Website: bh-photo
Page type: address-validator
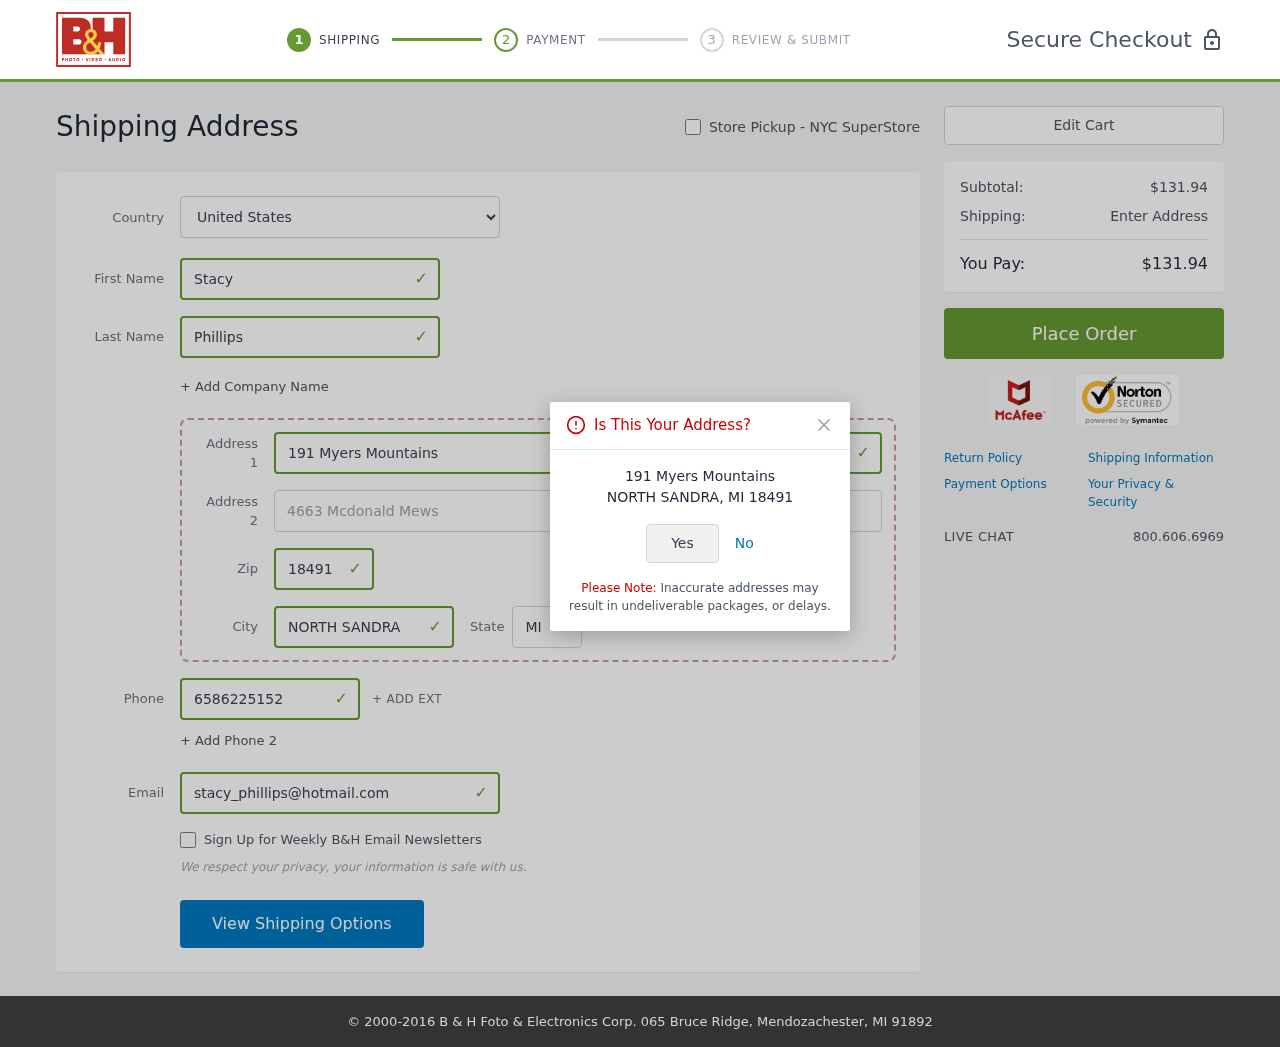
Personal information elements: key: PII_CITY
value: North Sandra
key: PII_COUNTRY
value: United States
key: PII_EMAIL
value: stacy_phillips@hotmail.com
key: PII_FIRSTNAME
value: Stacy
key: PII_LASTNAME
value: Phillips
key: PII_PHONE
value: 6586225152
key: PII_POSTCODE
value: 18491
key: PII_STATE_ABBR
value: MI
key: PII_STREET
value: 191 Myers Mountains
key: PII_STREET2
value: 4663 Mcdonald Mews
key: PII_CITY_CONFIRM
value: NORTH SANDRA
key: PII_POSTCODE_FULL
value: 18491
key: PII_POSTCODE_NUMERIC
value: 18491
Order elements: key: ORDER_SUBTOTAL
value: $131.94
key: ORDER_TOTAL
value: $131.94